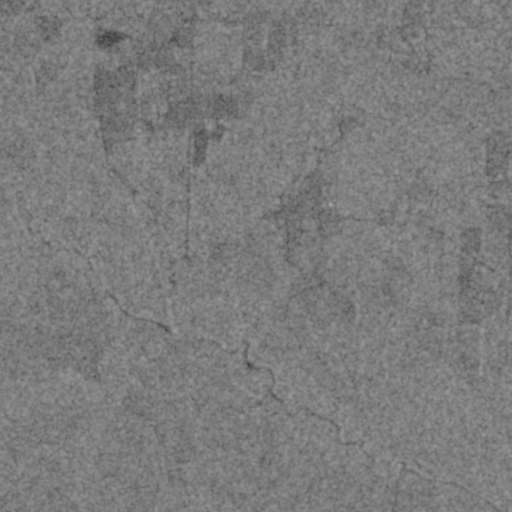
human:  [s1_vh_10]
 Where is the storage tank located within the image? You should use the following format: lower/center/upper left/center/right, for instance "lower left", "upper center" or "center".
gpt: The storage tank is located in the upper left of the image.
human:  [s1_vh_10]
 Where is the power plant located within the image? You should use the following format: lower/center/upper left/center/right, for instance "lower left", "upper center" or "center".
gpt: There is no power plant in the image.

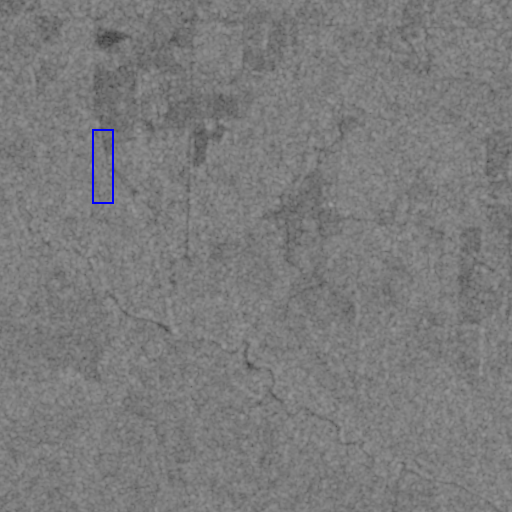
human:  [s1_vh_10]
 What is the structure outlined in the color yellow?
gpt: There is no yellow outline.
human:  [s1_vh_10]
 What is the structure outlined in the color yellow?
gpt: There is no structure outlined in yellow.